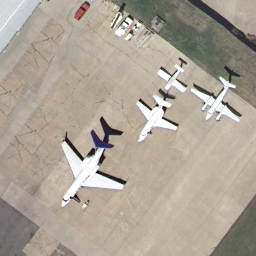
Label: airplane